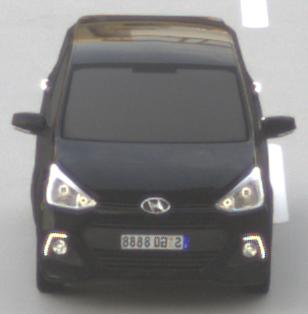
Make: Hyundai
Model: i10
Detailed model: Gen. 2
Model produced from: 2013
Model produced until: 2019
Doors: 5
Color: black
Road condition: dry road
Daytime: sunrise or sunset
Contrast: medium contrast